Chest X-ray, PA view. Patient: 45 years old, sex M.
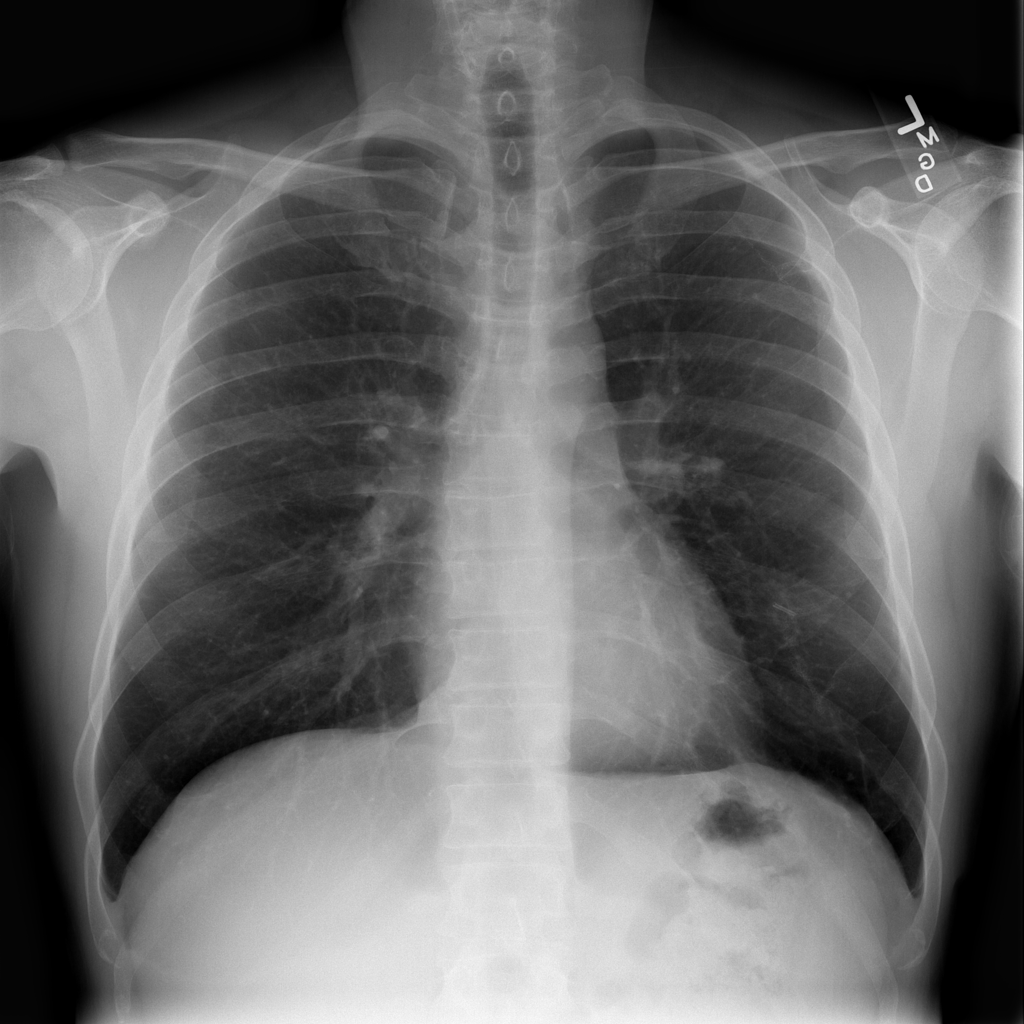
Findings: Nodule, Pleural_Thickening